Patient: sex F, age 69
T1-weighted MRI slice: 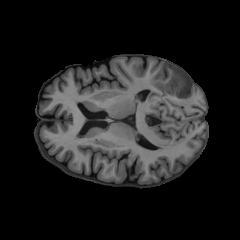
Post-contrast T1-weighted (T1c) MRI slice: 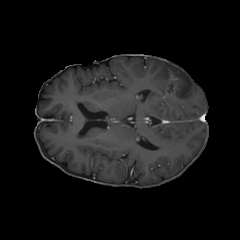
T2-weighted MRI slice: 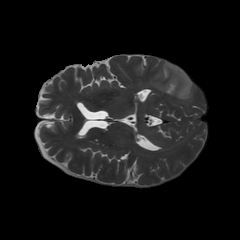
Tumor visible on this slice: yes
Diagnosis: Glioblastoma, IDH-wildtype
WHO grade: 4